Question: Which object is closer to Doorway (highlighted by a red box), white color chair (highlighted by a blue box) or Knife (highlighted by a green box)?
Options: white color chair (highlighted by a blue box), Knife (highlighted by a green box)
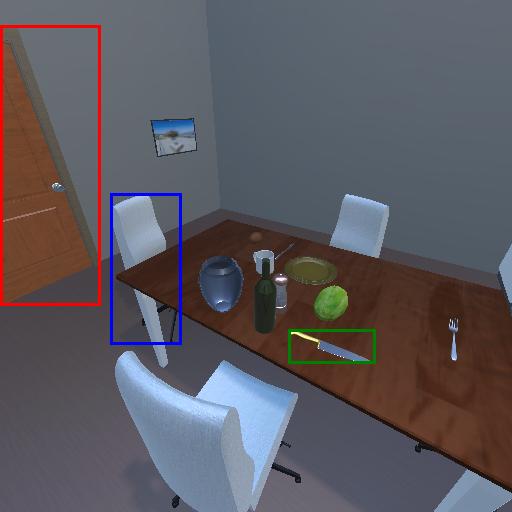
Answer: white color chair (highlighted by a blue box)